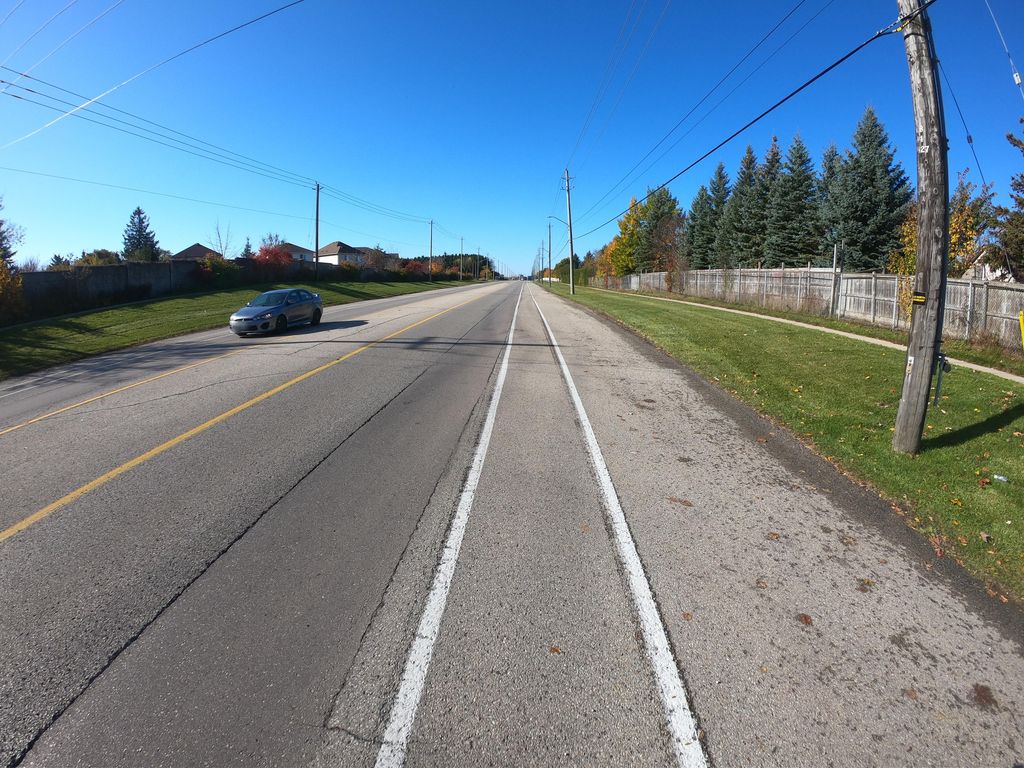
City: kitchener-waterloo